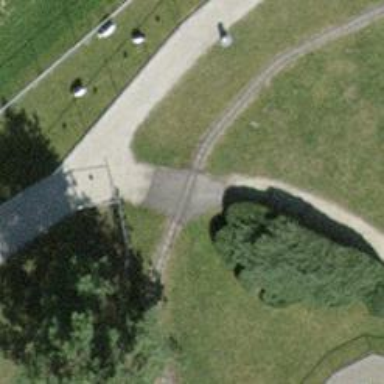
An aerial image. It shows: Crossing for the railway.